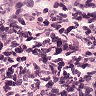
Metastatic tissue present: no